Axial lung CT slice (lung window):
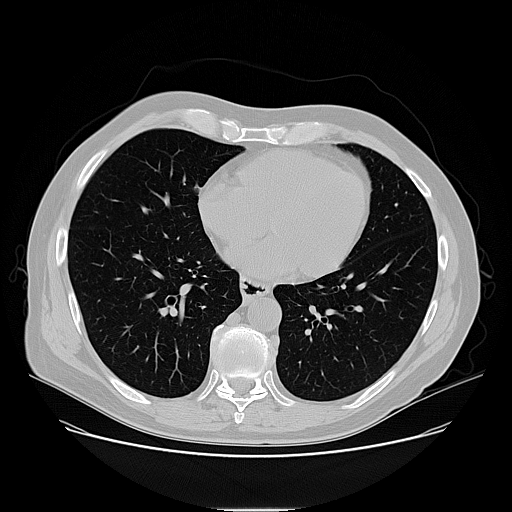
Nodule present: no